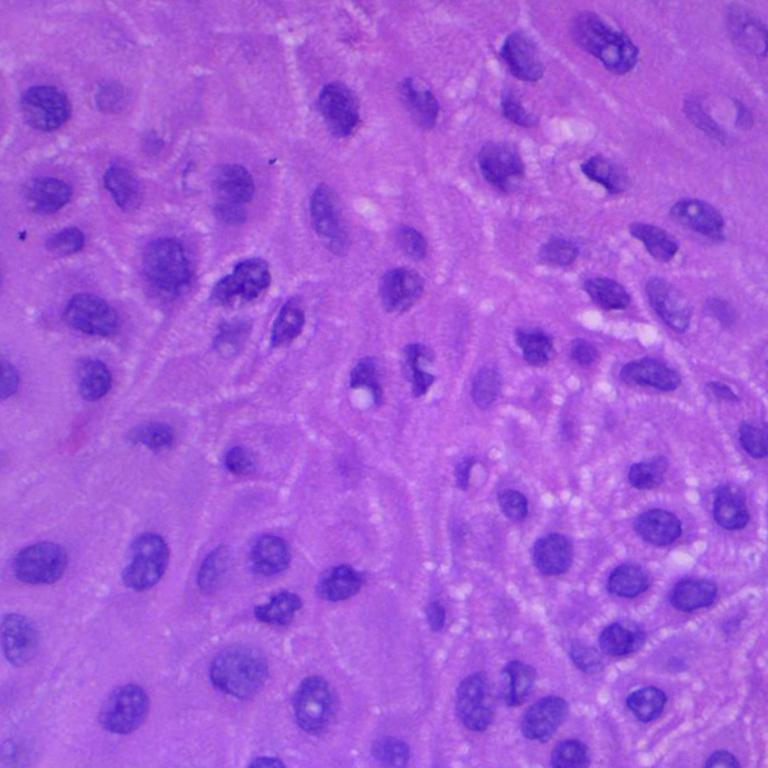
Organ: lung
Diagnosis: squamous carcinomas